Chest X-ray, AP view. Patient: 18 years old, sex F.
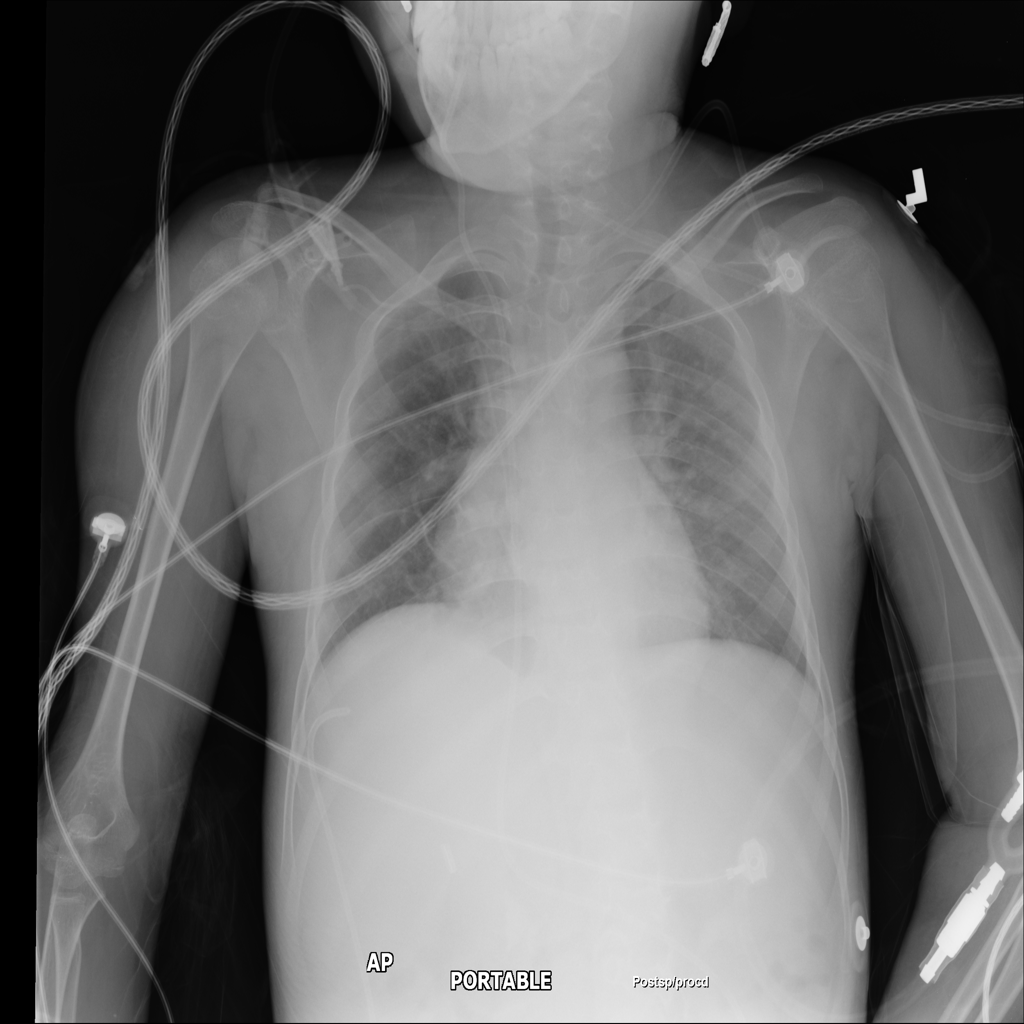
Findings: No Finding